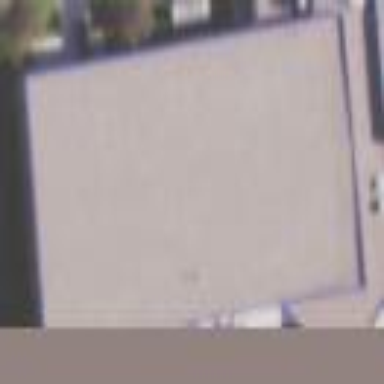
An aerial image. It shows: Part of building that is ice rink used for ice hockey.